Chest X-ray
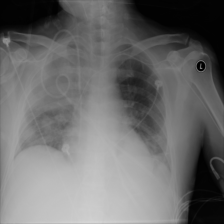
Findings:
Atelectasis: negative
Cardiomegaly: negative
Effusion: negative
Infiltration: negative
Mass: negative
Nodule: positive
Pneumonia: negative
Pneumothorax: negative
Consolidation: positive
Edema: negative
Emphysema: negative
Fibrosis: negative
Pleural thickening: negative
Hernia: negative